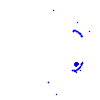
Particle: electron